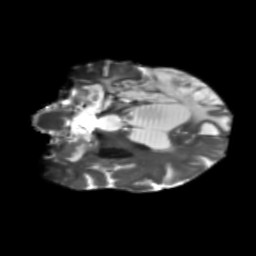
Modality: T2w
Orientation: coronal
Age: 71
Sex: female
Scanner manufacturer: siemens
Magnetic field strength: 3 T
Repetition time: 5.47 s
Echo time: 0.0854 s